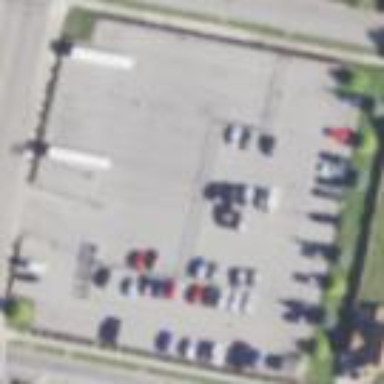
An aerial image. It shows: Parking area with surface.